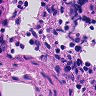
Metastatic tissue present: no